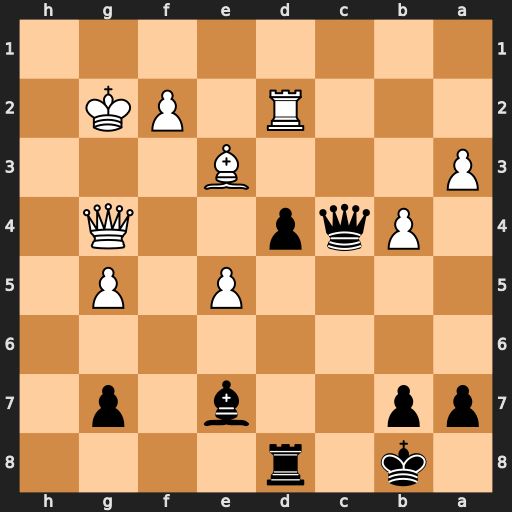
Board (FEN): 1k1r4/pp2b1p1/8/4P1P1/1Pqp2Q1/P3B3/3R1PK1/8
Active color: b
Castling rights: -
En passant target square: -
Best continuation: Qc6+ Kg3 dxe3 Rxd8+ Bxd8